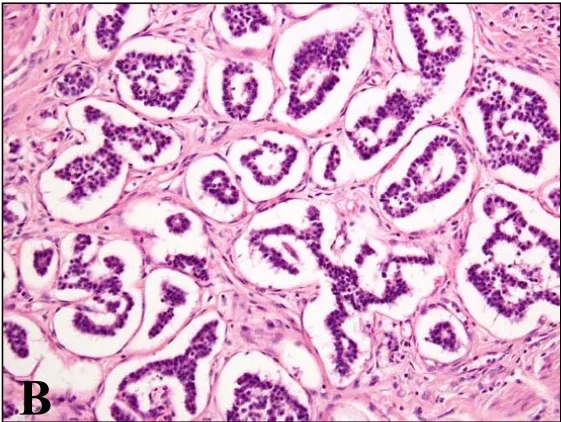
Histology of the tumor (HE staining, x200). B: micropapillary component invading the Oddi's sphincter.
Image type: pathology (h&e)